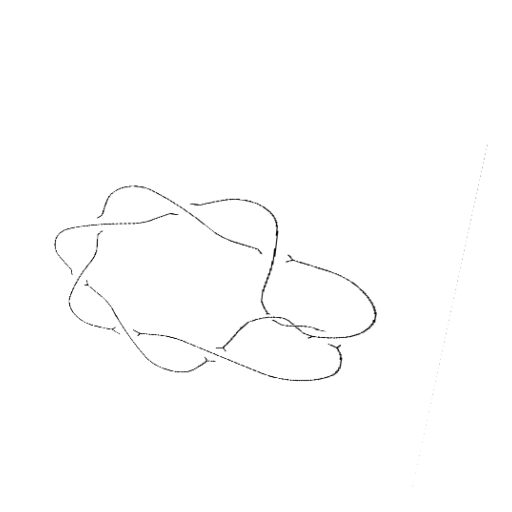
Crossing number: 9